Question: what i m try to achieve is, creating dynamically zip file and write it to ServletOutput stream. I can manage to download a zip file through my code. But downloaded zip content is unusable.
Thanks for your answer.
'''
package mainpackage;
import java.io.File;
import java.io.FileInputStream;
import java.io.FileOutputStream;
import java.io.IOException;
import java.io.InputStream;
import java.io.OutputStream;
import java.util.ArrayList;
import java.util.List;
import java.util.Properties;
import java.util.zip.ZipEntry;
import java.util.zip.ZipOutputStream;
import javax.servlet.ServletException;
import javax.servlet.ServletOutputStream;
import javax.servlet.http.HttpServlet;
import javax.servlet.http.HttpServletRequest;
import javax.servlet.http.HttpServletResponse;
import org.apache.commons.io.IOUtils;
import org.apache.coyote.Response;
public class DownloadZipServlet extends HttpServlet {
private static final long serialVersionUID = 1L;
public DownloadZipServlet() {
super();
// TODO Auto-generated constructor stub
}
protected void doGet(HttpServletRequest request,
HttpServletResponse response) throws ServletException, IOException {
response.setContentType("application/zip");
response.setHeader("Content-Disposition",
"attachment;filename=download.zip");
ServletOutputStream sos;
ZipOutputStream zos;
InputStream fis;
List<File> filesToDownload = new ArrayList<File>();
filesToDownload.add(new File(getDirectory(), "download.png"));
filesToDownload.add(new File(getDirectory(), "download2.png"));
sos = response.getOutputStream();
zos = new ZipOutputStream(sos);
for (File fileToSend : filesToDownload) {
ZipEntry ze = new ZipEntry(fileToSend.getName());
zos.putNextEntry(ze);
fis = new FileInputStream(fileToSend);
byte[] buffer = new byte[4096];
int readBytesCount = 0;
while ((readBytesCount = fis.read(buffer)) >= 0) {
sos.write(buffer, 0, readBytesCount);
}
fis.close();
sos.flush();
zos.flush();
zos.closeEntry();
}
zos.close();
}
protected void doPost(HttpServletRequest request,
HttpServletResponse response) throws ServletException, IOException {
// TODO Auto-generated method stub
}
public String getDirectory() {
Properties prop;
String home;
String fileSeparator;
String directoryName;
prop = System.getProperties();
home = prop.getProperty("user.dir").toString();
fileSeparator = prop.getProperty("file.separator").toString();
directoryName = "FileToDownload";
return home + fileSeparator + directoryName;
}
}
'''

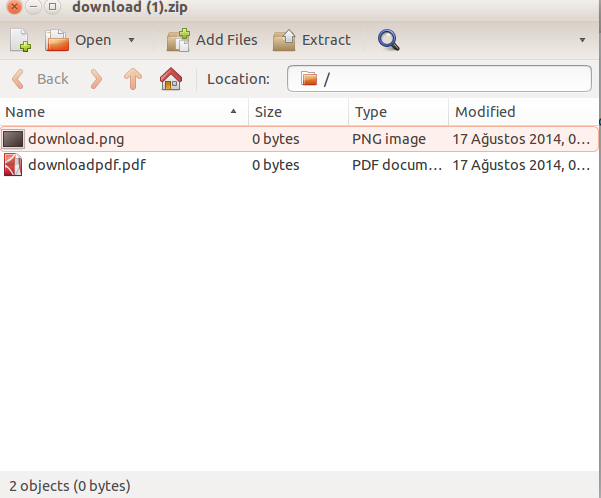
Answer: You're writing the file contents to your 'ServletOutputStream' instead of your'ZipOutputStream'.
'''
sos = response.getOutputStream();
zos = new ZipOutputStream(sos);
// ...
while ((readBytesCount = fis.read(buffer)) >= 0) {
sos.write(buffer, 0, readBytesCount); // <-- should be zos instead of sos
}
'''